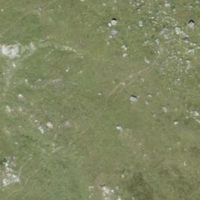
EUNIS habitat code: 26
Species observed at this site:
Sempervivum montanum